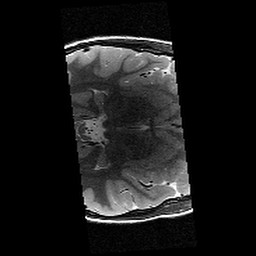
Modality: T2w
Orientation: axial
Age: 11
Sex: male
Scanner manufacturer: siemens
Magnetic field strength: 3 T
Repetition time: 9.23 s
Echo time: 0.067 s